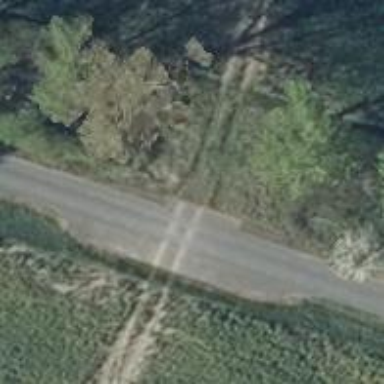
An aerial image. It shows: Passing place on the road.